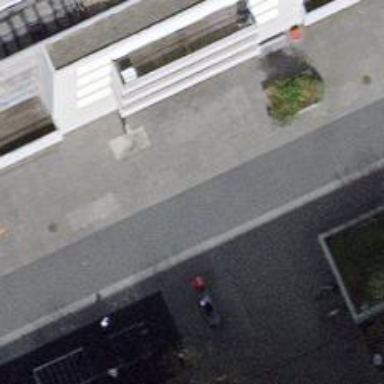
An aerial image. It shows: Pedestrian road made of paving stones.